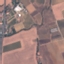
Label: PermanentCrop